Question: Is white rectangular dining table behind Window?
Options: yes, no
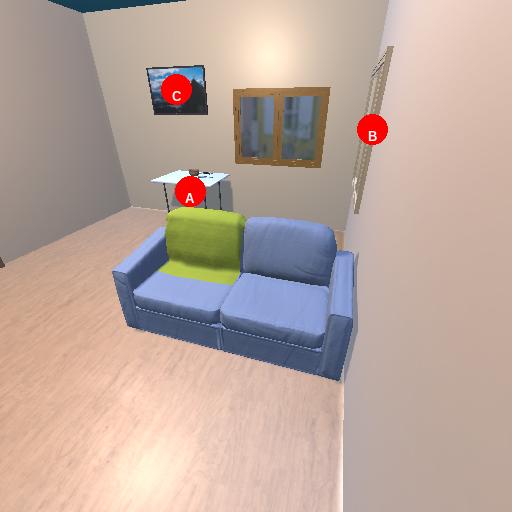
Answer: yes